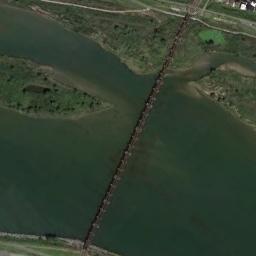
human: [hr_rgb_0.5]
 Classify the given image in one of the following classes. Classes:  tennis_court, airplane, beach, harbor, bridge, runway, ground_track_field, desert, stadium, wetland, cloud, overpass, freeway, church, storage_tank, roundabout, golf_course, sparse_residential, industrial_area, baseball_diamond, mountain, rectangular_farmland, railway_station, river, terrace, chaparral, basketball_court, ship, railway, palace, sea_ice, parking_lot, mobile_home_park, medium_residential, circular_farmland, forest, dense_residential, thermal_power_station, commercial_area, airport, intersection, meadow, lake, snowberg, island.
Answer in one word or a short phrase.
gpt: bridge